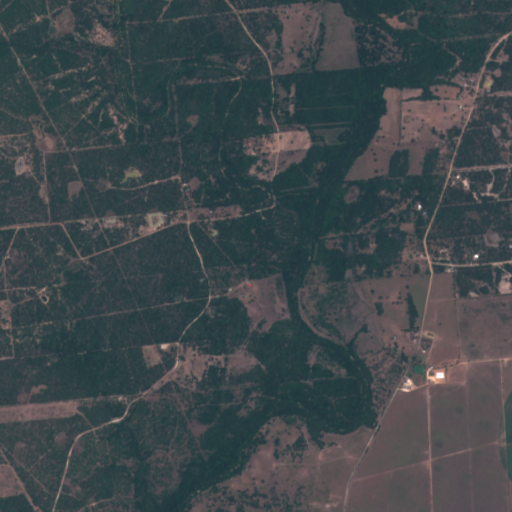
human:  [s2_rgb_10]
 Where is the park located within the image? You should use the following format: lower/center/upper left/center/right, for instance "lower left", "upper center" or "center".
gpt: The park is located in the upper center of the image.
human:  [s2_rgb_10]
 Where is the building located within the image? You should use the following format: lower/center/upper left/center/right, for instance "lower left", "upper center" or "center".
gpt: There is no building in the image.